Question: I am trying to implement the action bar functionality of the flipkart app..
For this I have successfully created a custom Action Bar but I am facing problems in showing the menu as drop down on overflow icon click.
If I try <URL> at the bottom center of my screen. Using a custom dialog or alert dialog fades the background and they also appear on the center of the screen.
What should I do to get the functionality similar as shown in the image above?
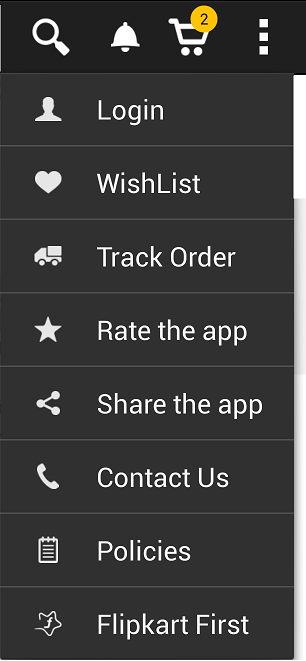
Answer: Please follow link instruction to shown popup menu item with image and you can use showAtLocation() to shown popup as desired location.
<URL>